Field crop: maize
Growth stage: 2
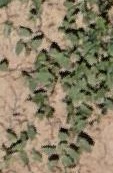
Species: convolvulus